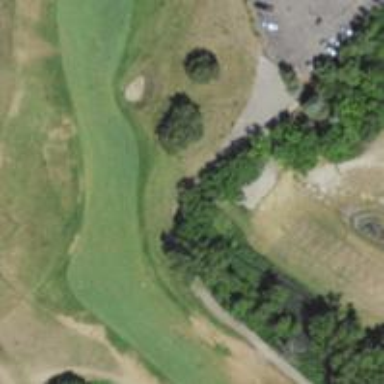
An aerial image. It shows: Rough area on grassy golf course.